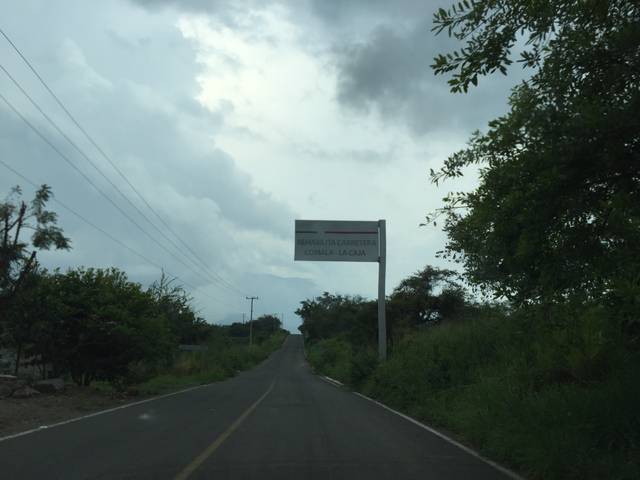
Region: Mexico
Coordinates: 19.332, -103.765